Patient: sex F, age 46
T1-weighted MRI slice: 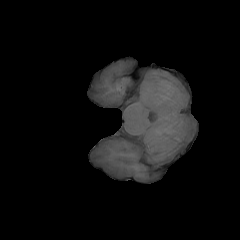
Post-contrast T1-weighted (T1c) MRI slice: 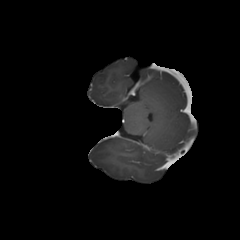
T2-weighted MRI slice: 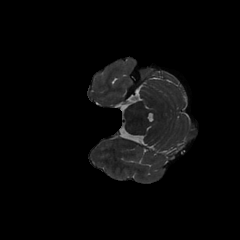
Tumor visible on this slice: no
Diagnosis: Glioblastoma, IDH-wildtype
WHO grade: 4